Question: I'm developing a Django website. I use Selenium for functional testing (from end-user point of view) and do TDD. I also do basic unit-testing of all of my models.
I usually write a new functional Selenium test (e.g. for submitting a form and checking that updates are there) and then write somewhat to make the test pass. I create a view, some forms, methods of models, templates etc. After all, the test passes and I go on to the next Selenium test.
The problem is that this approach does not feel completely right. Maybe I should write more unit tests as well, so :
1. Why do I need unit tests if functional tests seem to get things done? Note that my Selenium tests are fully automated and managed via Jenkins CI, so there is no problem to manage many functional tests, and run them after every commit.
2. Which parts of the app should I unit-test?
P.S.
The great book <URL> suggests that you use the following workflow:

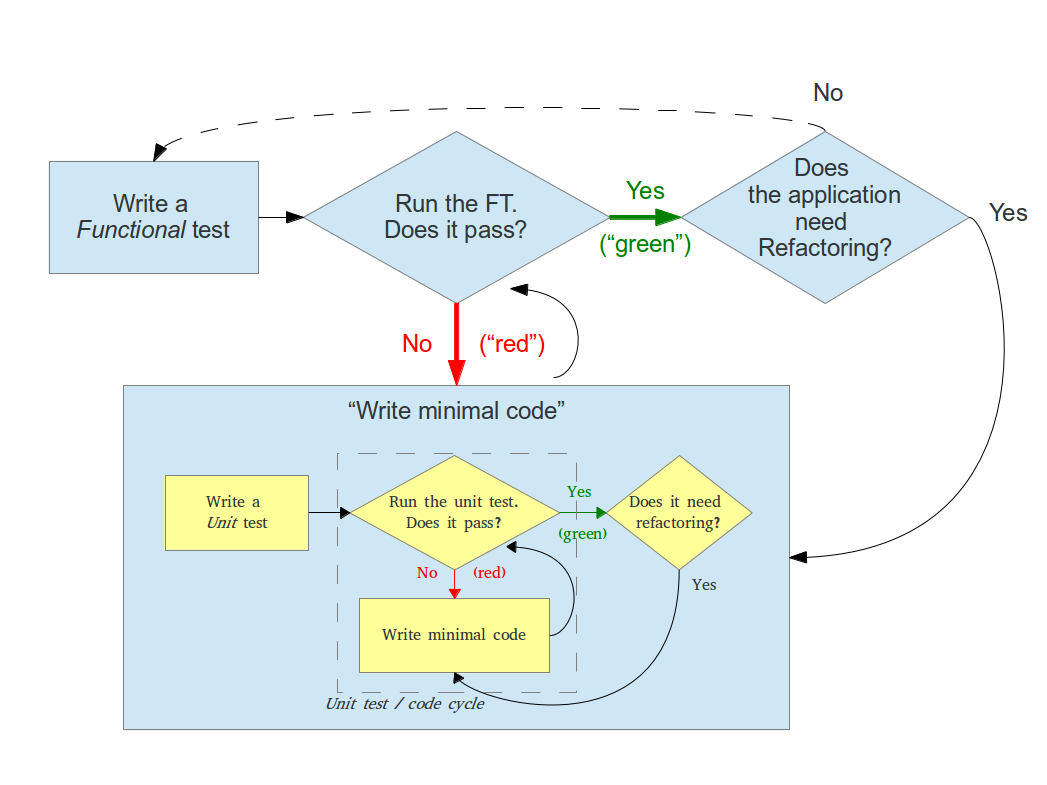
Answer: I'm using both selenium and unit tests right now, and here are some of my thoughts:
Unit test run faster than selenium scenario tests.
Unit tests are easier to write then selenium scenario tests.
Unit tests are much more granular than selenium scenario tests.
Unit tests are less brittle than selenium scenario tests.
My selenium tests tend to run in a matter of minutes (they are several pages long) as compared to unit tests which are designed to run in less than a second. I have to spend a lot of time setting up the environment for a specific selenium test and then run it, and then check that the entire environment is in the right state. To test even a slightly different scenario, say, what happens if someone enters a bad value for one field, I have to start over from scratch.
Unit tests, on the other hand, especially with some clever mocking, don't need the whole environment. Setup the needed inputs for a given method or function, run the method or function and then test the outputs. They tend to have a lot less "setup" to make it run correctly.
Unit tests are also a lot less brittle than selenium tests. The selenium tests are very dependent not only on what you are testing, but the structure of the webpage itself. Make a modification to the HTML of the view layer, and you've got a chance of breaking a lot of Selenium tests. Because unit tests are more contained, they are less dependent a lot of other factors such as the exact structure of the view layer.
In general, I start with unit tests and then use my selenium tests for the broader tests, not writing a selenium test for each and every scenario.